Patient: sex F, age 29
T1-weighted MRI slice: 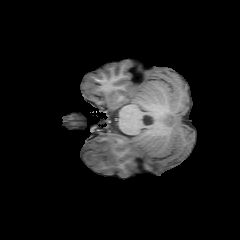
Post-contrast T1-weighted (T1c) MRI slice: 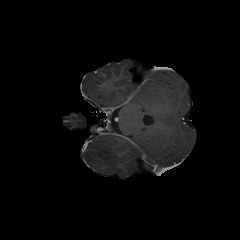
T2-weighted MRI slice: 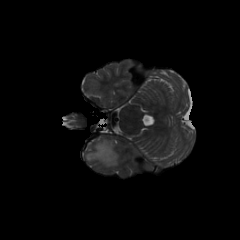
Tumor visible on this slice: yes
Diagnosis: Astrocytoma, IDH-mutant
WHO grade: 2